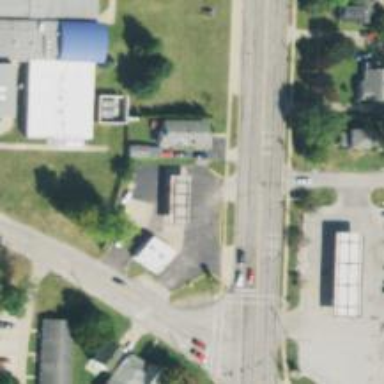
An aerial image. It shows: Convenience shop.